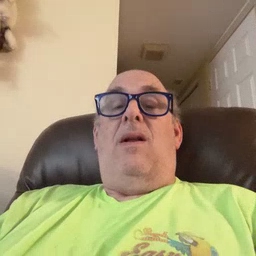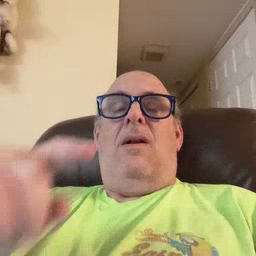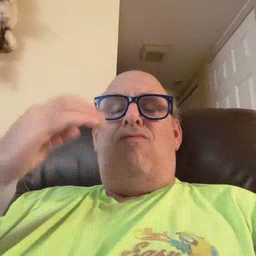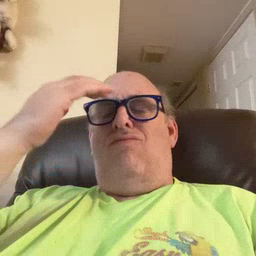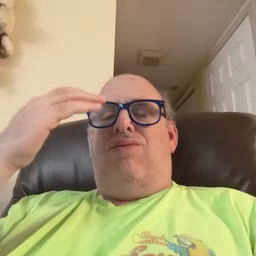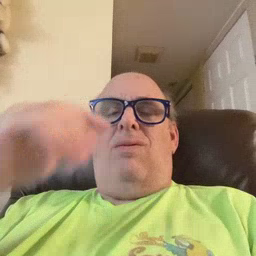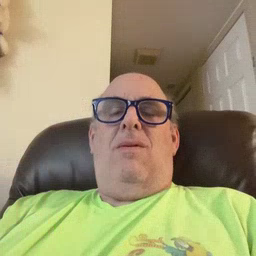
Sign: think